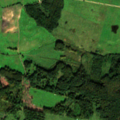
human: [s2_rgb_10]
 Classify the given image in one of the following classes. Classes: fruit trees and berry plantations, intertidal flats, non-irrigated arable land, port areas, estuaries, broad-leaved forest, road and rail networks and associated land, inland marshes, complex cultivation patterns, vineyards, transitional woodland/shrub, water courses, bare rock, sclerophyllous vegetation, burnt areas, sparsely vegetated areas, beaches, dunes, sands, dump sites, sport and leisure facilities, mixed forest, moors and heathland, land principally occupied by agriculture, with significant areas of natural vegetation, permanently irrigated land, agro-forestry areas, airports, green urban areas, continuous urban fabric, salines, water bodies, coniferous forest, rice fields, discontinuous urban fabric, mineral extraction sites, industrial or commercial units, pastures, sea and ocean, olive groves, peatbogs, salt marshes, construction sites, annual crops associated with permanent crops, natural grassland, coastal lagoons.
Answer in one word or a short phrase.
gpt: non-irrigated arable land, pastures, mixed forest, transitional woodland/shrub